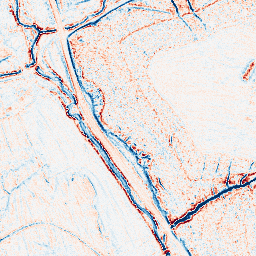
Category: edge_preserving
Decomposition family: anisotropic_diffusion
Decomposition parameters: iterations: 20
kappa: 10
gamma: 0.05
Upsampling method: sinc_hamming
Upsampling parameters: scale: 2
kernel_size: 16
Upsampling scale: 2